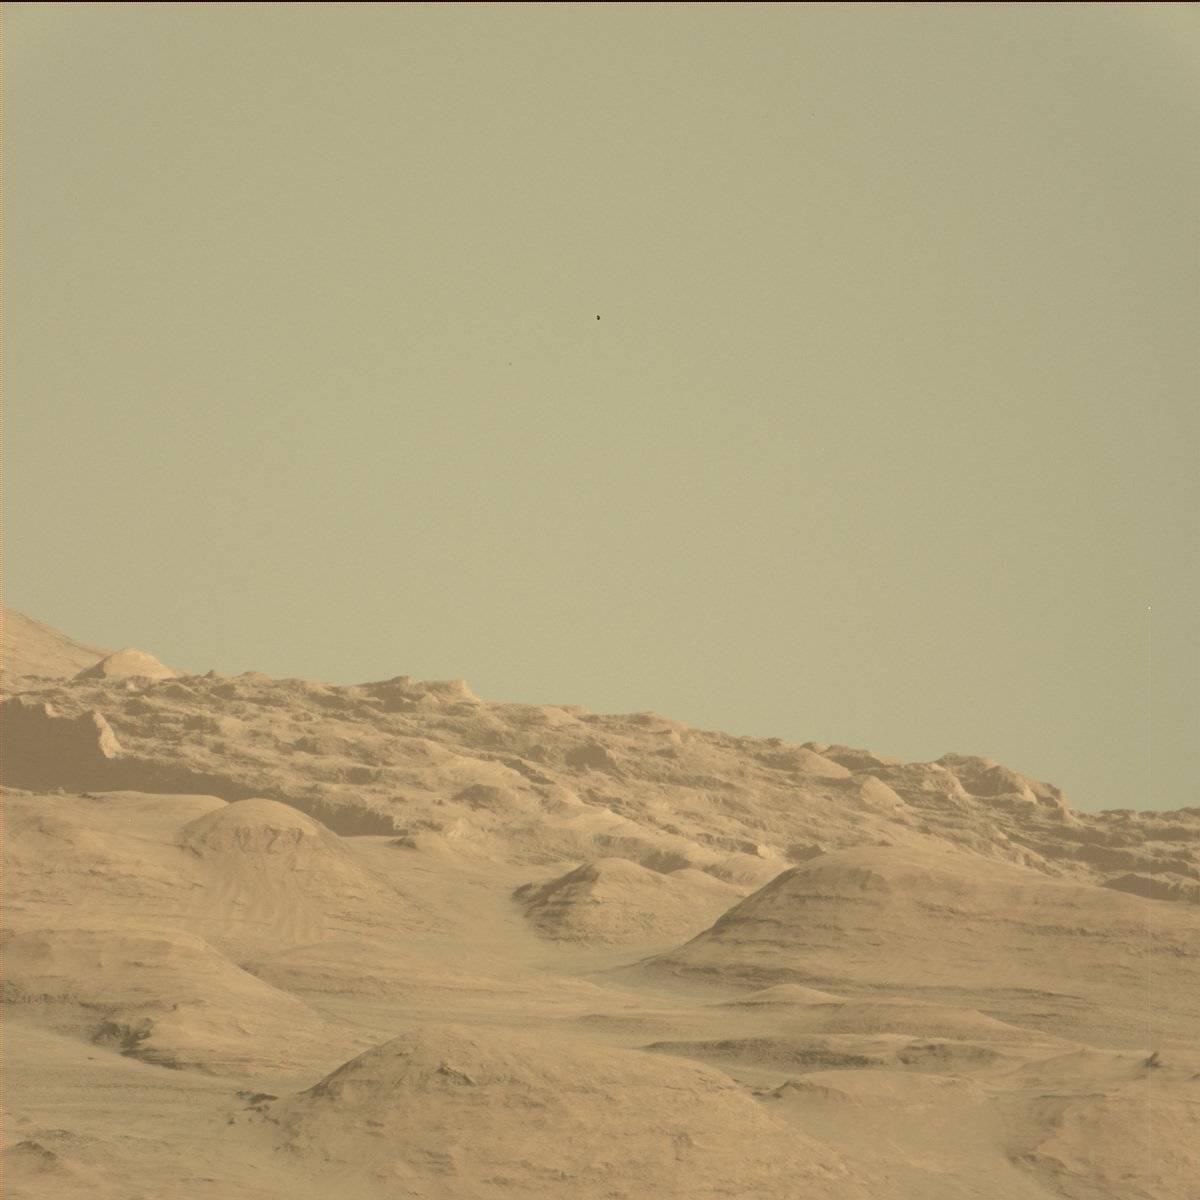
Terrain classes present: Ridge, Sky